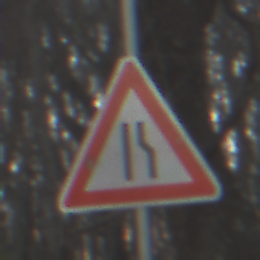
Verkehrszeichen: EinseitigVerengteFahrbahnRechts
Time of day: SunriseSunset
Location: Outdoor (Nature)
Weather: Clear
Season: Winter
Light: Natural